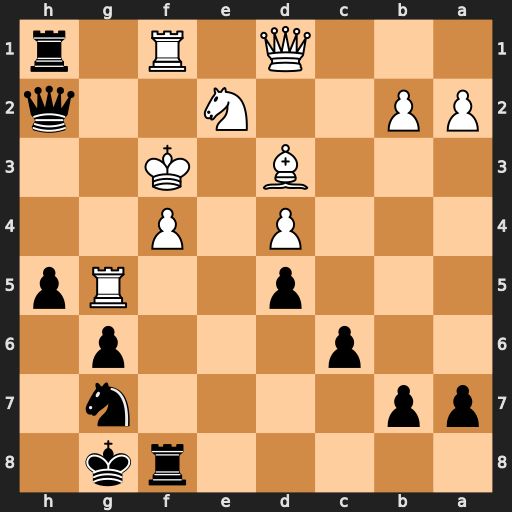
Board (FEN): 5rk1/pp4n1/2p3p1/3p2Rp/3P1P2/3B1K2/PP2N2q/3Q1R1r
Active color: b
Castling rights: -
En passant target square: -
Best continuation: Qh3+ Ng3 Rh2